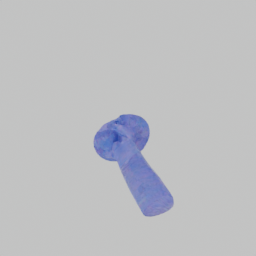
Label: nature